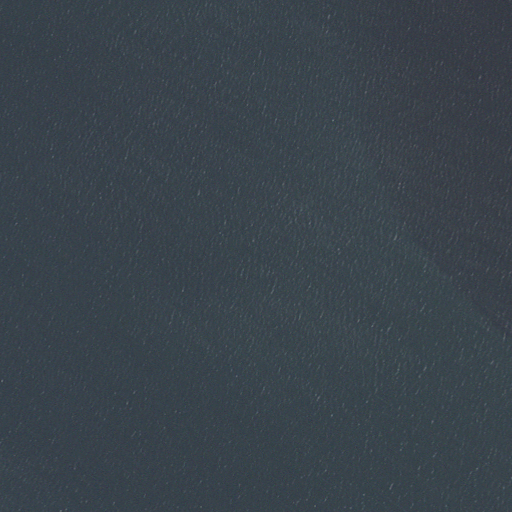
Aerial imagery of island in Massachusetts named Randall Rock containing only open water